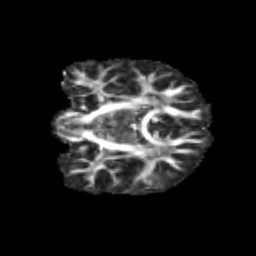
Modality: FA
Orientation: coronal
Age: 12
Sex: male
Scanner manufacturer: siemens
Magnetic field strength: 3 T
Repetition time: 3.8 s
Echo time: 0.07 s